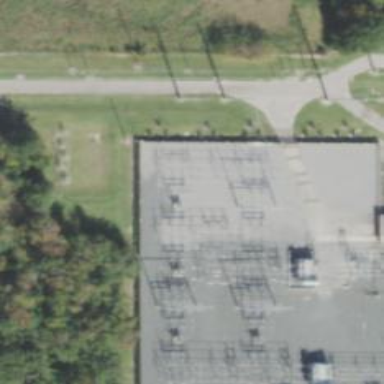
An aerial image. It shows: Switch used for power control.